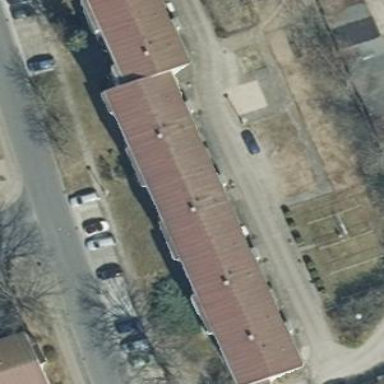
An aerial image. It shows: Gabled roof on building that houses apartments.